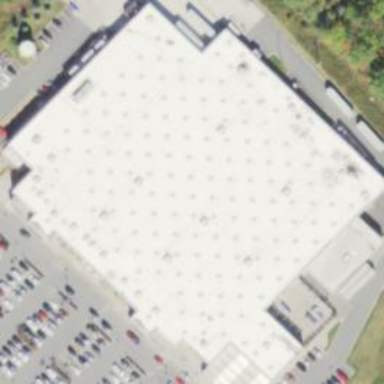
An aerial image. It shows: Supermarket building.